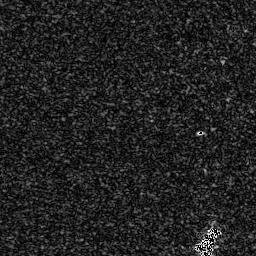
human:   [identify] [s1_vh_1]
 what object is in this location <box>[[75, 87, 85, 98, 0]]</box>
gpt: <ref>1 medium ship at the bottom right</ref>